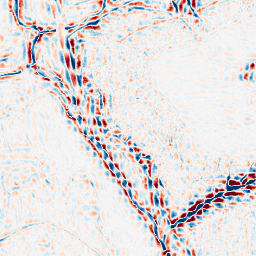
Category: wavelet
Decomposition family: wavelet_dwt
Decomposition parameters: wavelet: db4
level: 3
Upsampling method: bicubic
Upsampling parameters: scale: 2
Upsampling scale: 2